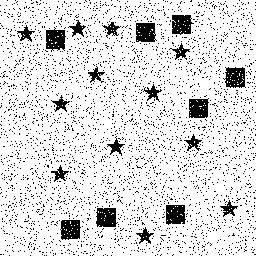
Squares: 8
Triangles: 0
Stars: 12
Total shapes: 20